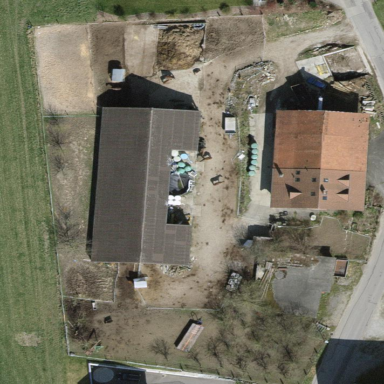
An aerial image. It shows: Farmyard area.